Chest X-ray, AP view. Patient: 42 years old, sex M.
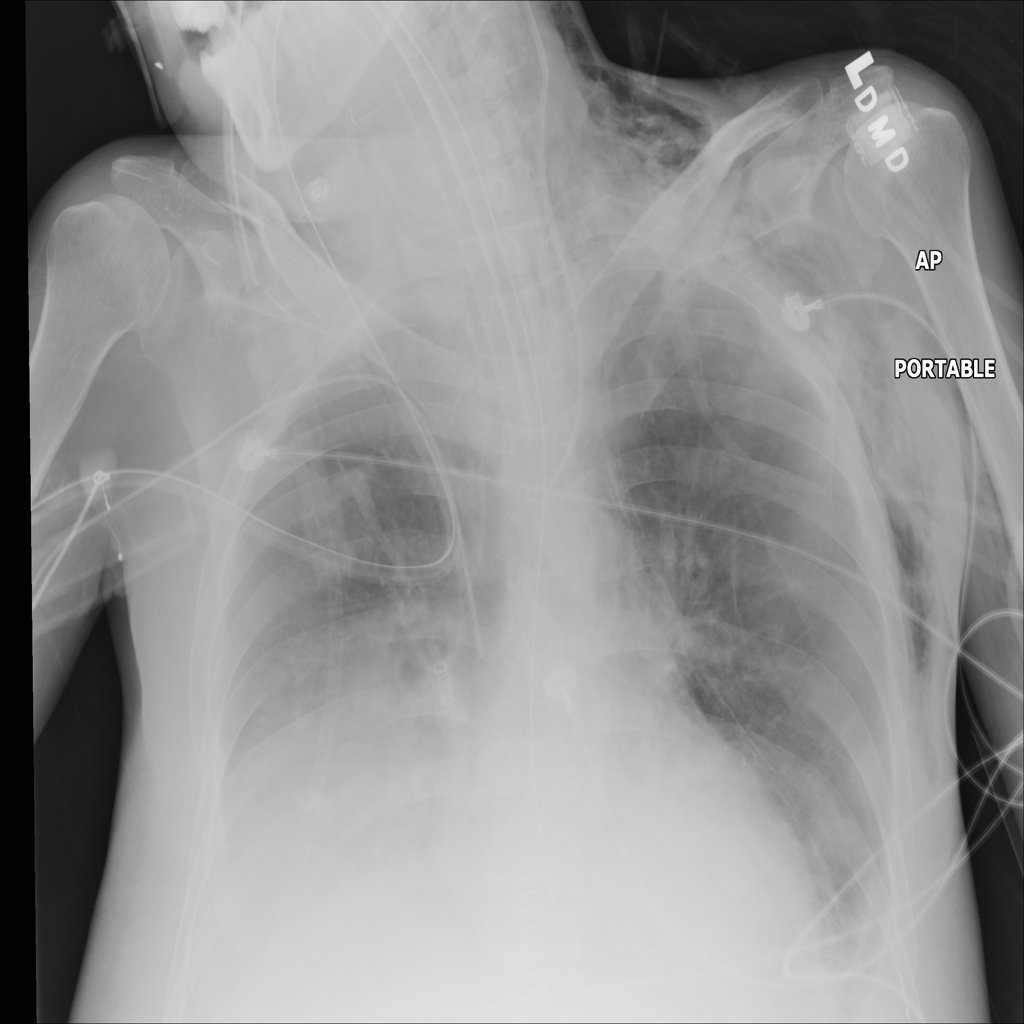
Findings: No Finding